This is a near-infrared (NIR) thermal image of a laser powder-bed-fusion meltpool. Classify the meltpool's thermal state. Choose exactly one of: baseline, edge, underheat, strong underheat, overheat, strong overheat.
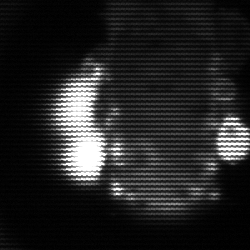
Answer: strong underheat